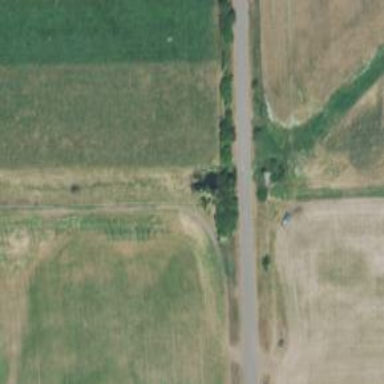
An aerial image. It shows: Culvert tunnel.